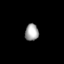
Tissue: lung
Cell type: Epithelial cells
Senescence score: 0.1926
Nuclear area (px): 220
Mean DAPI intensity: 165.873